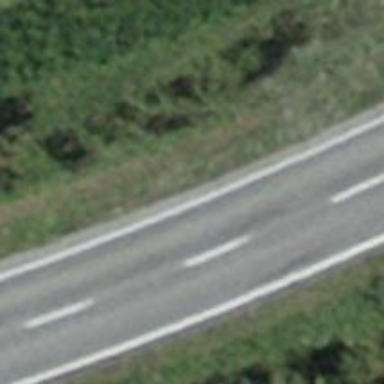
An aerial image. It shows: Primary highway.